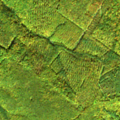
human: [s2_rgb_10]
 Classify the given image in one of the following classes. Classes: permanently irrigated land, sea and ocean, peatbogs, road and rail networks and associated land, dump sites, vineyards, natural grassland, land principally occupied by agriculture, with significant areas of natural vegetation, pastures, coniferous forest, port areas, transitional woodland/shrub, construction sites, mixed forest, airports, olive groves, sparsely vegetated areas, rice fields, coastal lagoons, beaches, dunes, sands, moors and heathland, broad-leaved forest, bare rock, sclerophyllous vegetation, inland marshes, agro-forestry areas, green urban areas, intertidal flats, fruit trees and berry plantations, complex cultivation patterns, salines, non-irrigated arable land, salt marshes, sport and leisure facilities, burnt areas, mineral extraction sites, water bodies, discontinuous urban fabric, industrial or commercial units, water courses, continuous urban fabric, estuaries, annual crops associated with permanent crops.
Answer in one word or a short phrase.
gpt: broad-leaved forest